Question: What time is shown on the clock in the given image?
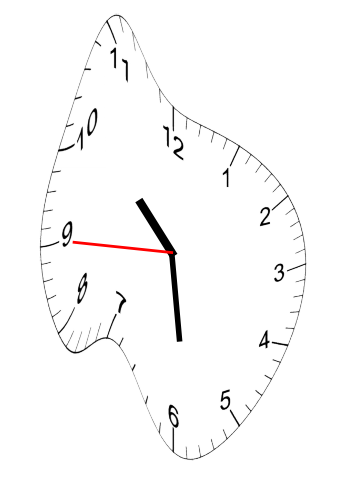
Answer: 10:28:45